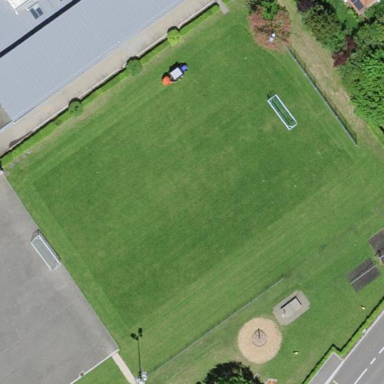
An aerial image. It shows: Multi-sport pitch with grass surface for leisure land activities.